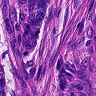
Metastatic tissue present: yes